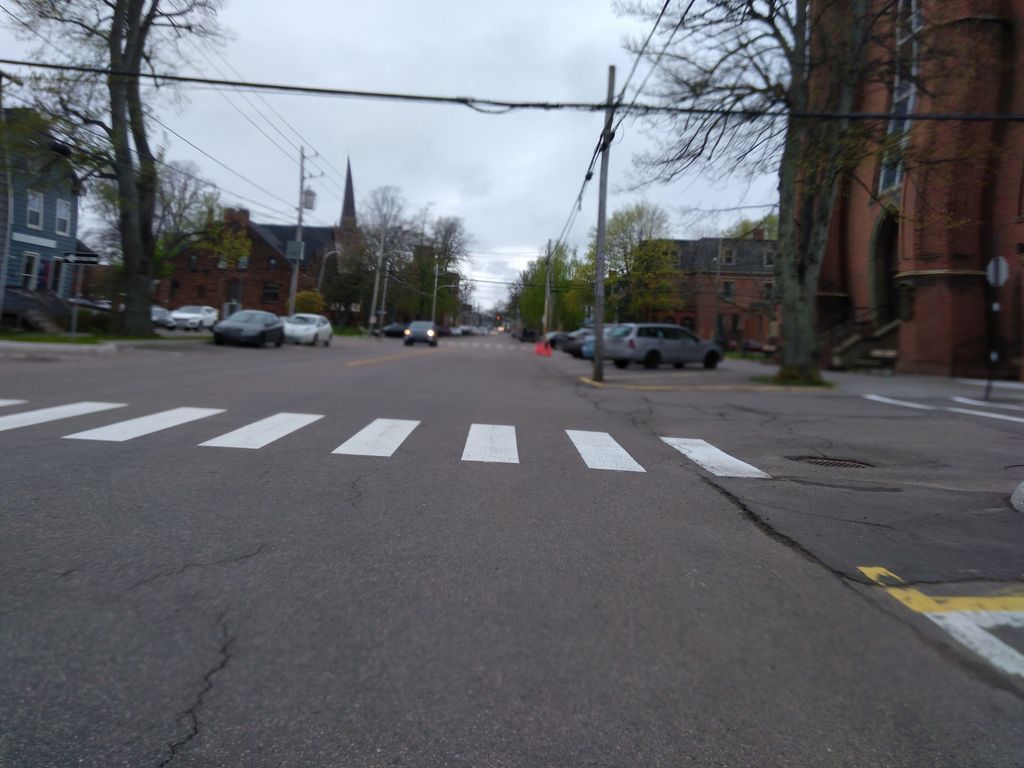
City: charlottetown